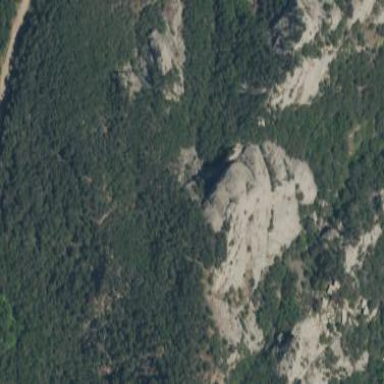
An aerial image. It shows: Landscape of bare rock.